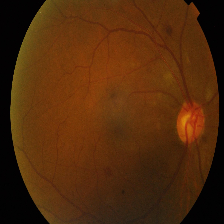
Diabetic retinopathy grade: Proliferative DR